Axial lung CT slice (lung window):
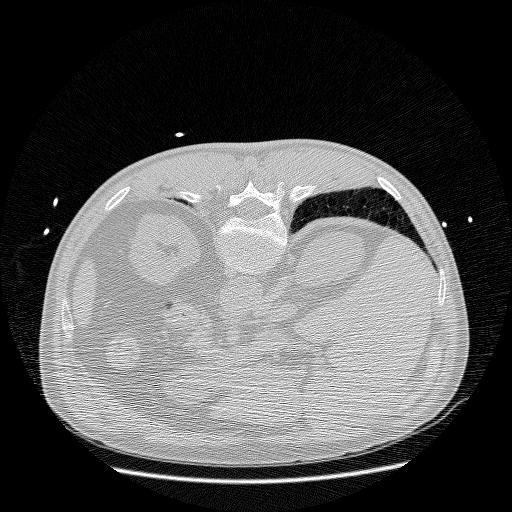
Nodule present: no